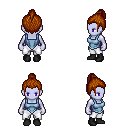
a pixel art fantasy rpg character, female body template, dark elf, purple skin, blue vest, white pants, brunette short topknot hairstyle, black shoes, four views (front, back, left, right), 2x2 character sprite sheet, small pixel art, hard edges, no anti-aliasing